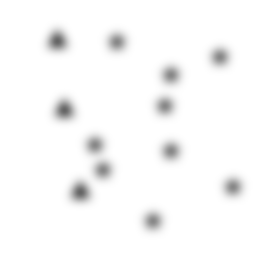
Squares: 0
Triangles: 3
Stars: 9
Total shapes: 12